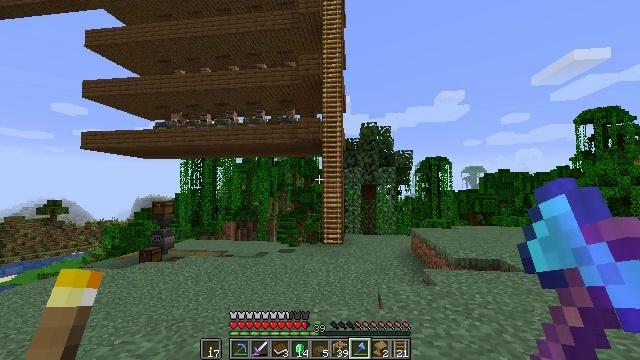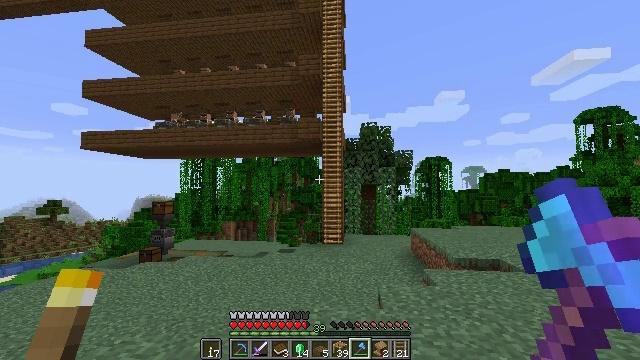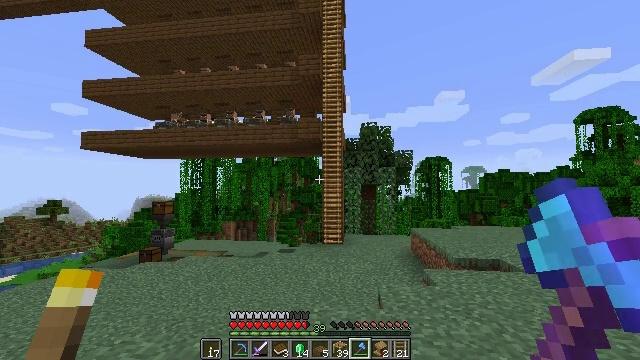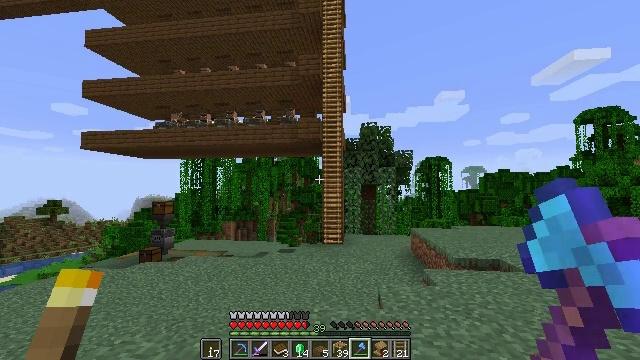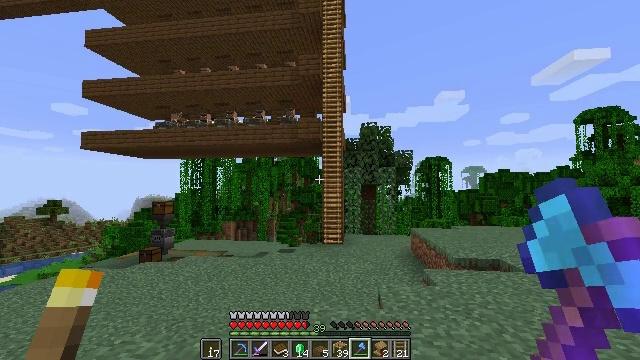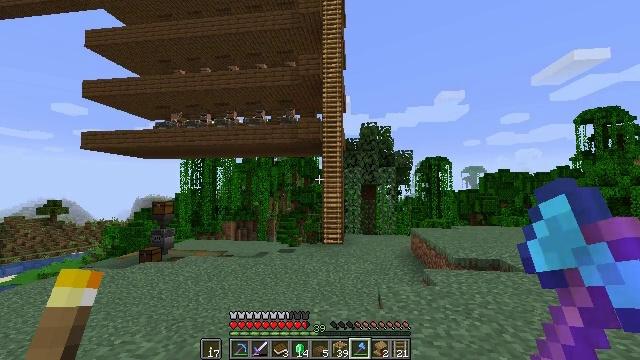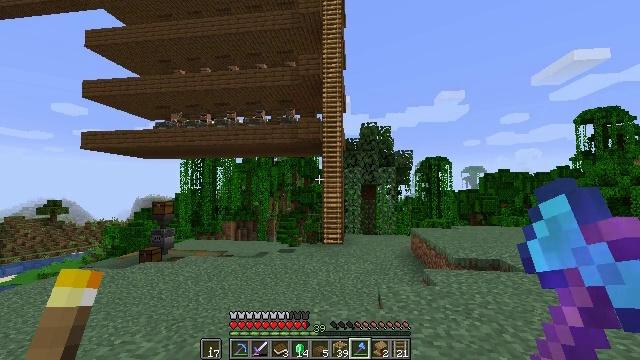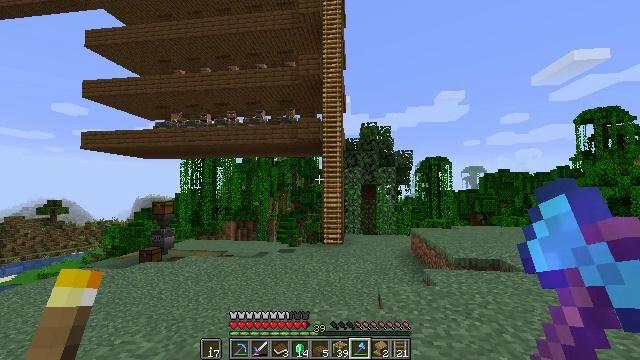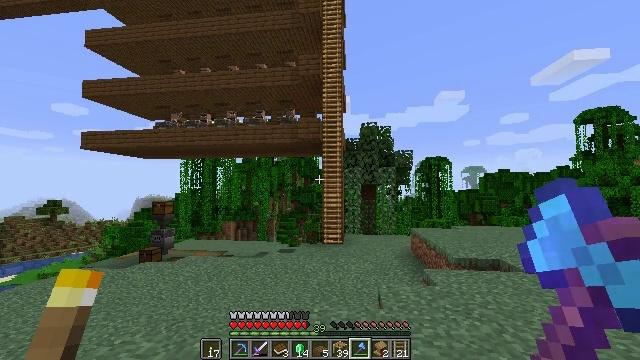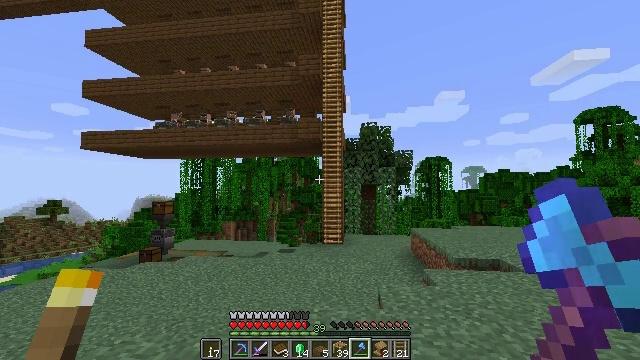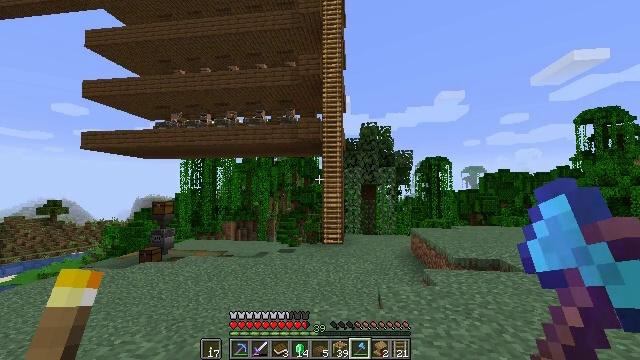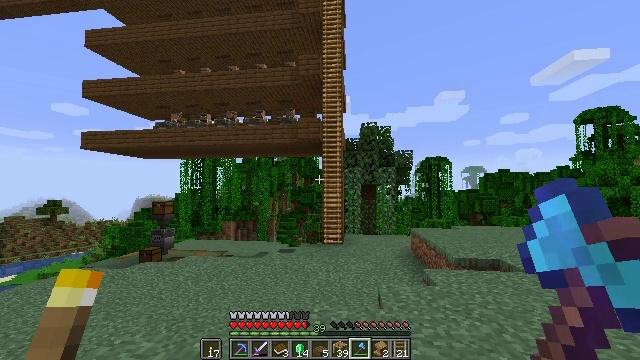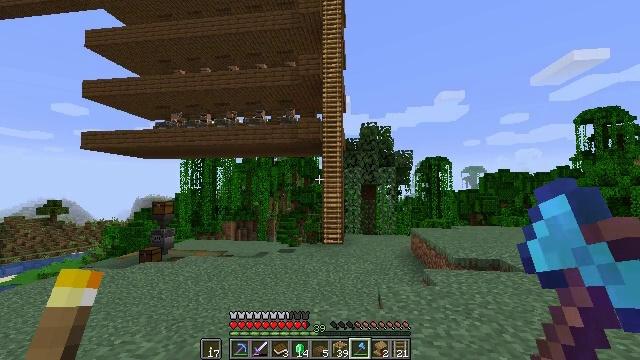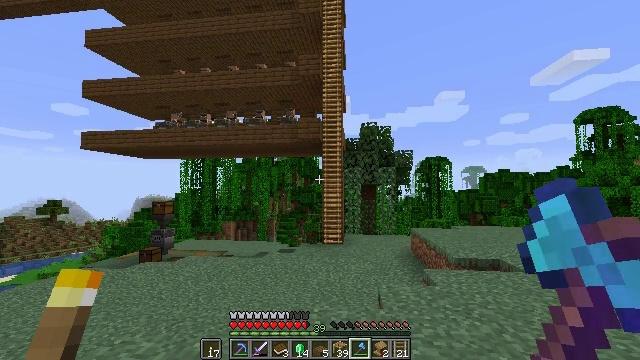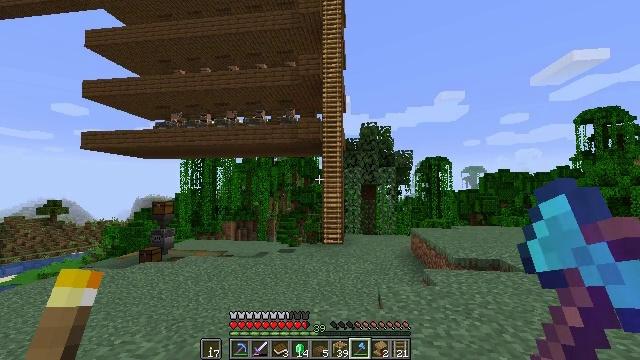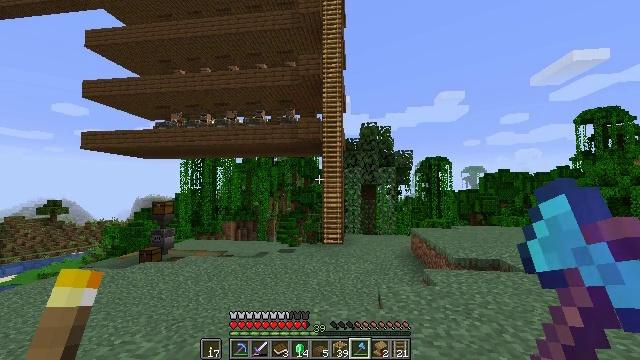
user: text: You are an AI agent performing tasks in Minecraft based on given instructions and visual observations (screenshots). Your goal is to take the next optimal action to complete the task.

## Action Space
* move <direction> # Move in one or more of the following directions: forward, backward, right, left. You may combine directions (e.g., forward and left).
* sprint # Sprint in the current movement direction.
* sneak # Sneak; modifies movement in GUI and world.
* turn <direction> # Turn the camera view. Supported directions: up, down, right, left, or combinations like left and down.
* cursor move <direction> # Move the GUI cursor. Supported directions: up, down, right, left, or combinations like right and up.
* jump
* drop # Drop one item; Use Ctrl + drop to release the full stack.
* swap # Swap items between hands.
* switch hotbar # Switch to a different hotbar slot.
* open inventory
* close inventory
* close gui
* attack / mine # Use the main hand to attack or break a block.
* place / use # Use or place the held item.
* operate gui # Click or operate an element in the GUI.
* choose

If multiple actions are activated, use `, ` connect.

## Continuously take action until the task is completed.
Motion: motion action
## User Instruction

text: Break the spruce slab from a structure.
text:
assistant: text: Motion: no_op
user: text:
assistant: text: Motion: no_op
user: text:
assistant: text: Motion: no_op
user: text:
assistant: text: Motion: no_op
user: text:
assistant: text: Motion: no_op
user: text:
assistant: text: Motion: no_op
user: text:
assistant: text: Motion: no_op
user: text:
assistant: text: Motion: no_op
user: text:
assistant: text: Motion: no_op
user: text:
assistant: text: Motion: no_op
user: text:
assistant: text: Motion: no_op
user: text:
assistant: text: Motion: no_op
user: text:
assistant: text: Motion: no_op
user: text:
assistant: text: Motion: no_op
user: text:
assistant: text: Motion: no_op
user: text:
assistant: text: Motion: no_op
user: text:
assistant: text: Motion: no_op
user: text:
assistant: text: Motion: no_op
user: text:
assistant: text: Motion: no_op
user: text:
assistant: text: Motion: no_op
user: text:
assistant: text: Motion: no_op
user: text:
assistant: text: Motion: no_op
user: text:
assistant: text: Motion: no_op
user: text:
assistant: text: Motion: no_op
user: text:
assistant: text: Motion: no_op
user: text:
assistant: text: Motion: no_op
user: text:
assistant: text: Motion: no_op
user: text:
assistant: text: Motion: no_op
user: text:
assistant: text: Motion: no_op
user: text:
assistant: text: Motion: no_op